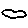
Label: cloud